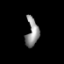
Tissue: prostate
Cell type: T cells
Senescence score: 0.7019
Nuclear area (px): 352
Mean DAPI intensity: 140.676